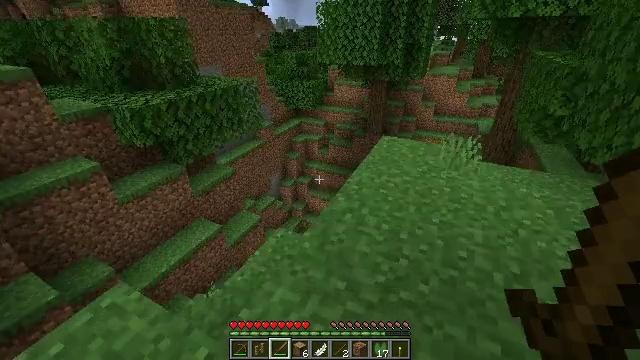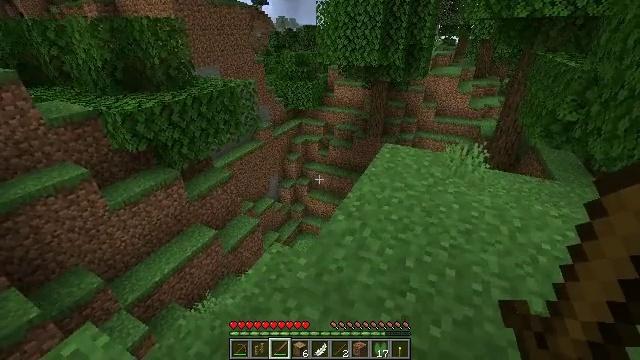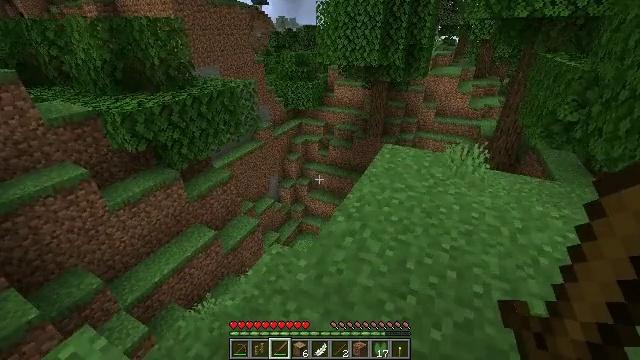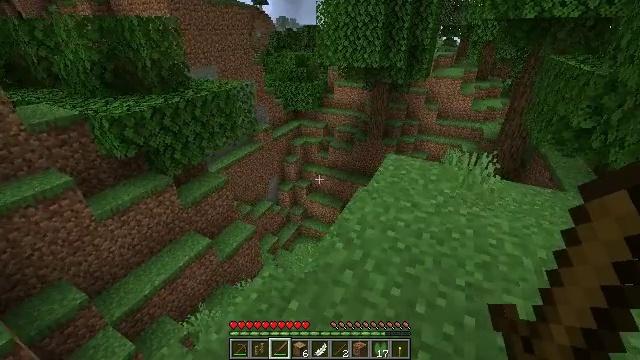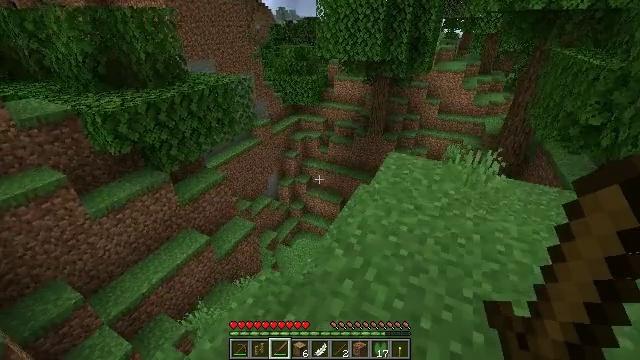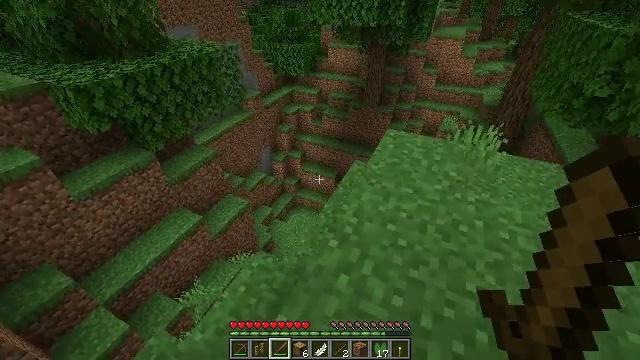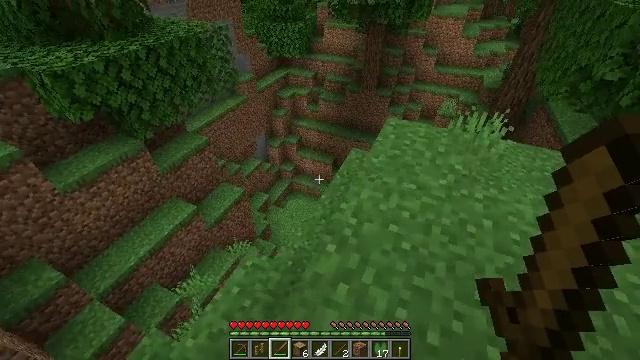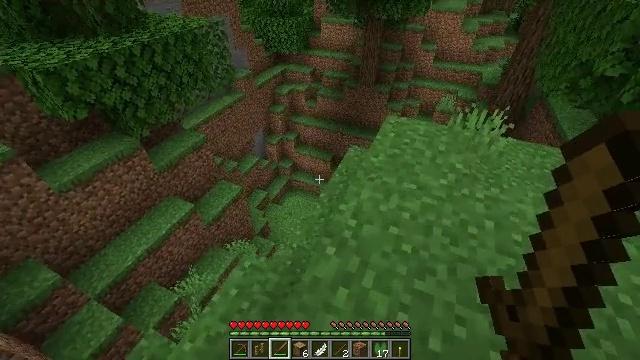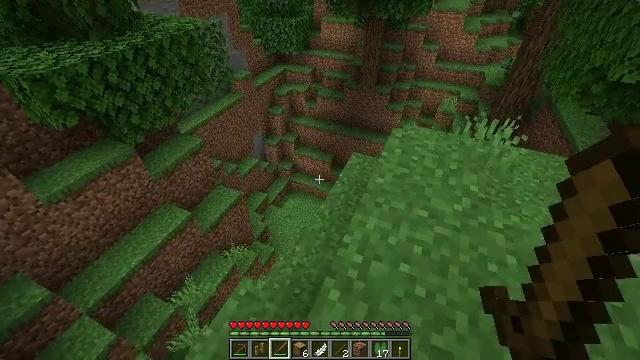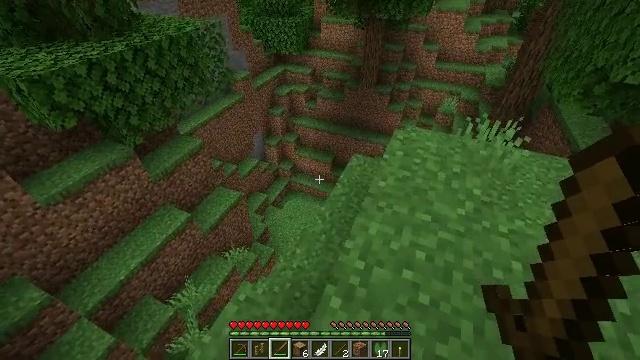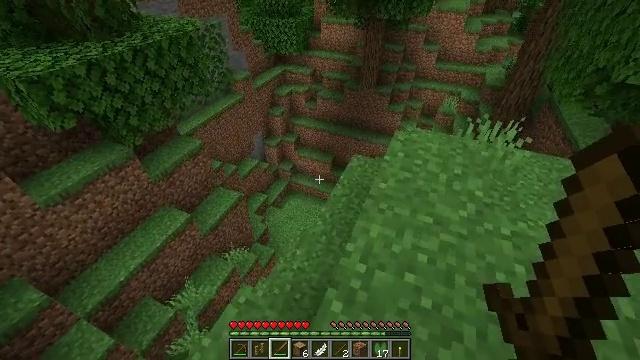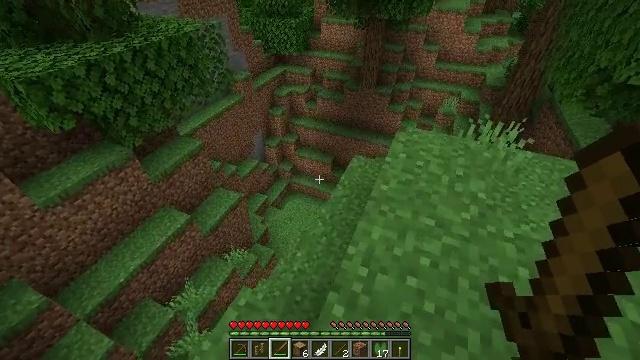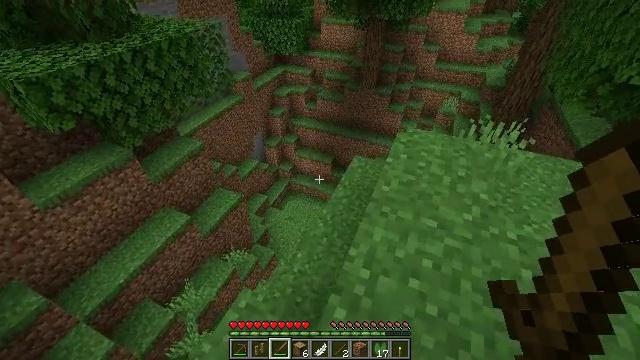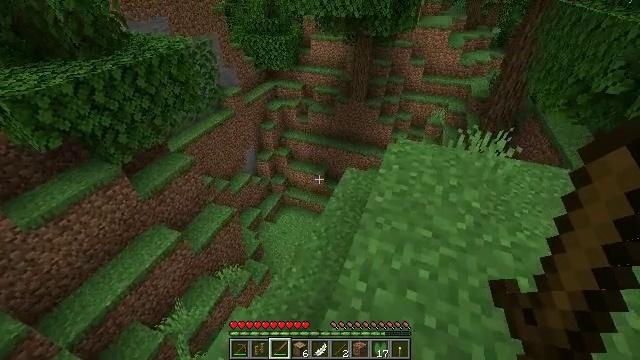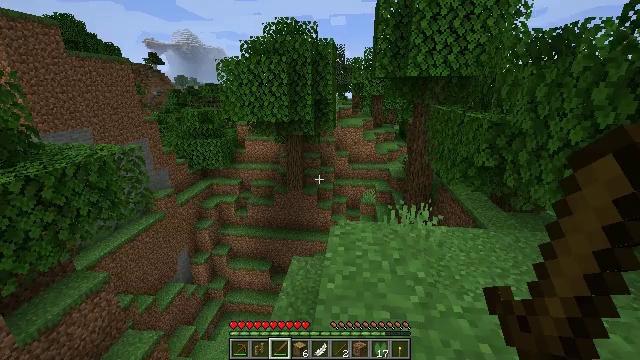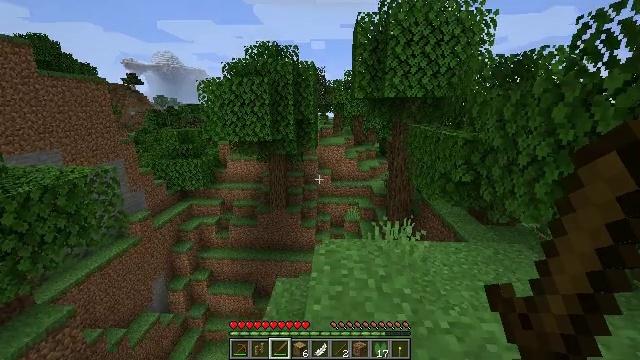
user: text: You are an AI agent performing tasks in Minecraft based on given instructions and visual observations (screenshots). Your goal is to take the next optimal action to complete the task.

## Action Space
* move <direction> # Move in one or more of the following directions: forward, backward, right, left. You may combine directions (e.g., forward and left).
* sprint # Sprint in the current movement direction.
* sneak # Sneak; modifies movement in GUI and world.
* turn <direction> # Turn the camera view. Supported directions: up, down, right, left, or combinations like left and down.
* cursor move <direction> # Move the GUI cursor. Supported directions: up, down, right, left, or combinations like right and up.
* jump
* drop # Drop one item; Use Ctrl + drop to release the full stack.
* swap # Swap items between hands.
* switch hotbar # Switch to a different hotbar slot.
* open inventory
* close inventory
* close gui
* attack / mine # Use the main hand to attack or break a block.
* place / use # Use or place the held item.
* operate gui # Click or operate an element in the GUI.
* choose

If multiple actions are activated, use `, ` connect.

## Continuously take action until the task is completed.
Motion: motion action
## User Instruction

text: Harvest sugar cane from the plant.
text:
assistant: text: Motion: move forward
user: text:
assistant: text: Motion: move forward
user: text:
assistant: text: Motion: move forward
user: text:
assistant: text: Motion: move forward, turn down
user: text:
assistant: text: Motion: move forward, turn right and down
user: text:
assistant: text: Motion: move forward, turn down
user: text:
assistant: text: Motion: move forward
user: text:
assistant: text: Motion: no_op
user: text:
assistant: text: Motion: no_op
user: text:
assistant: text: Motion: no_op
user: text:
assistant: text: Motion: no_op
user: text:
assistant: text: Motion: no_op
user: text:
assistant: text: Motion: turn right and up
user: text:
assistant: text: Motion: turn right and up
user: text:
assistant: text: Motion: turn right and up
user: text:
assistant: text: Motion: move forward, turn right and up
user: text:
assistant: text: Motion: move forward
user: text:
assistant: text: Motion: move forward
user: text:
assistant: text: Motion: move forward
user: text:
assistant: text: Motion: move forward
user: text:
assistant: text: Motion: move forward
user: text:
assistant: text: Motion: move forward, turn right
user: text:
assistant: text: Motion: move forward, turn right and down
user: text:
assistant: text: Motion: move forward, turn right and down
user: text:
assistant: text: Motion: move forward, turn right
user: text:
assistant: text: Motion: move forward
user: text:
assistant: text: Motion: move forward
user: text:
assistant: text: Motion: move forward
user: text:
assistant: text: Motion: move forward
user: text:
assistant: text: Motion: move forward